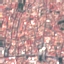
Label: Residential